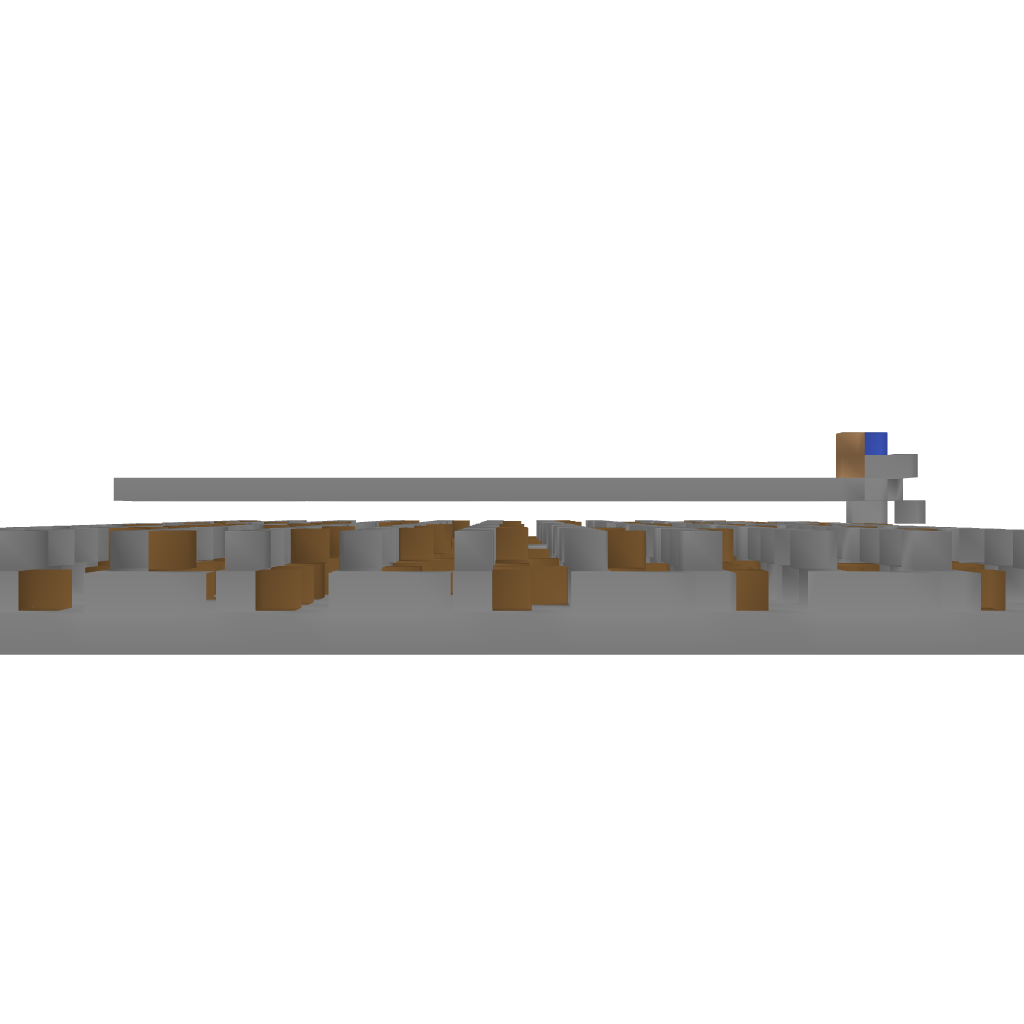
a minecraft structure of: Minecraft Super mario underwater theme song bad low quality